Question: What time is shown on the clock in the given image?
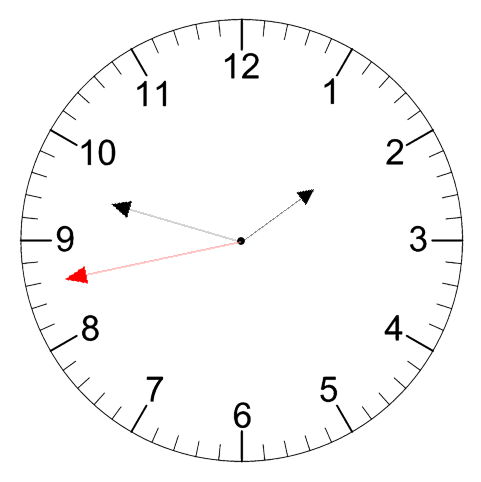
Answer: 01:47:43